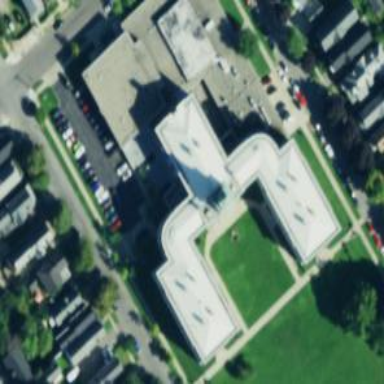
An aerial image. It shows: School.